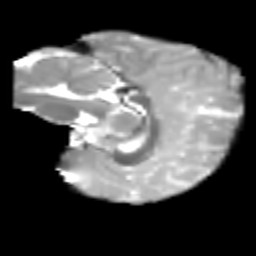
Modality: T2w
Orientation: sagittal
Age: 6
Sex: male
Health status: healthy